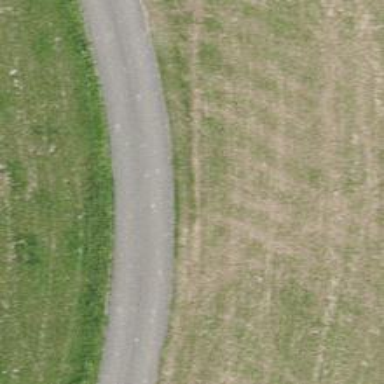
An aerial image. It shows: Unclassified road with asphalt surface.